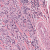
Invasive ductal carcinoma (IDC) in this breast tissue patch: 1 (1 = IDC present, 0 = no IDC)